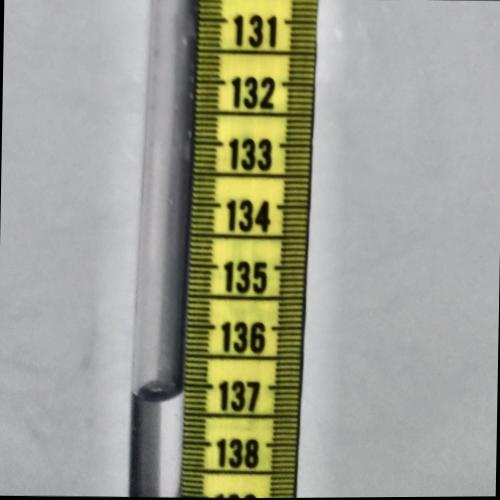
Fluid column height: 137.2 cm